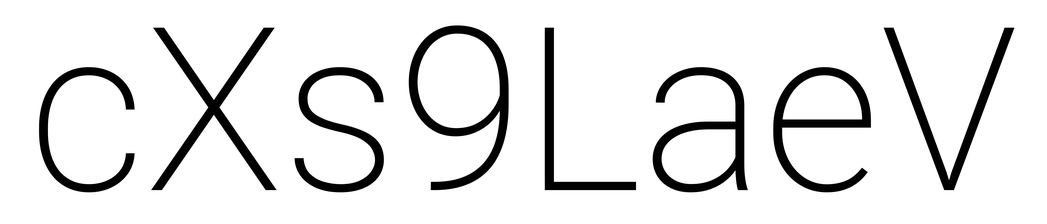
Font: Roboto_ExtraLight